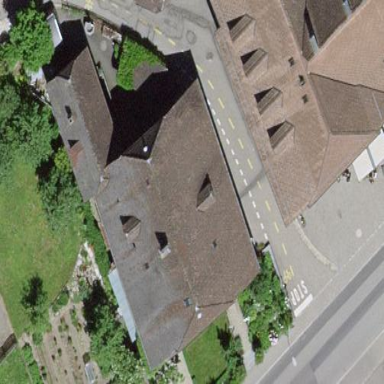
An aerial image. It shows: Half-hipped roof design on retail building.